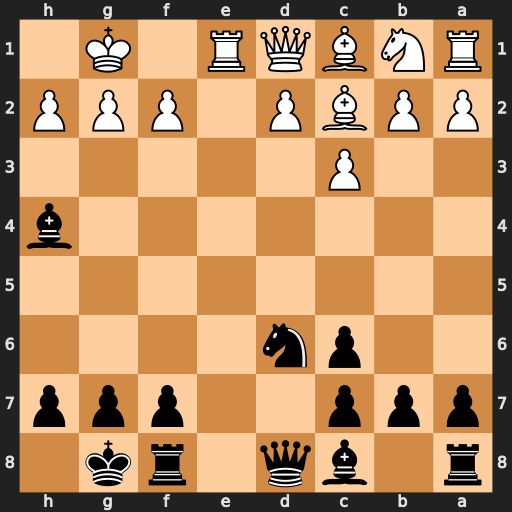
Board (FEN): r1bq1rk1/ppp2ppp/2pn4/8/7b/2P5/PPBP1PPP/RNBQR1K1
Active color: b
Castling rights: -
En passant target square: -
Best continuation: Bxf2+ Kxf2 Qh4+ Kg1 Bg4